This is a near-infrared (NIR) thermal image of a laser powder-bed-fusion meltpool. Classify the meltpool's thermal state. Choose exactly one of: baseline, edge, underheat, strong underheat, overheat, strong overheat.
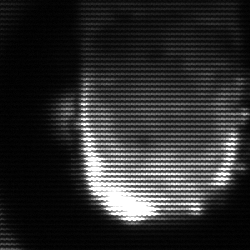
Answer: baseline